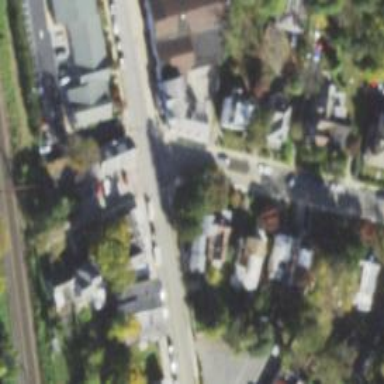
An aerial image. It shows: Marked crossing on footway.